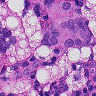
Metastatic tissue present: yes